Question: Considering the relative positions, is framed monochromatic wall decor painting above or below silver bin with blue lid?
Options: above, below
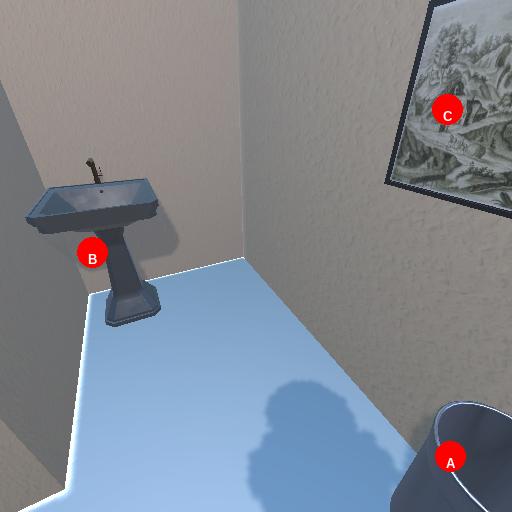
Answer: above